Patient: sex M, age 59
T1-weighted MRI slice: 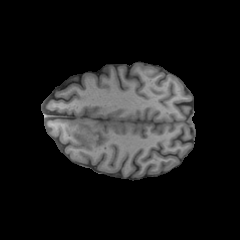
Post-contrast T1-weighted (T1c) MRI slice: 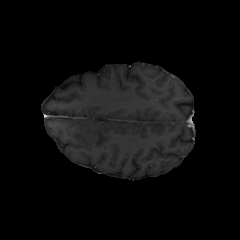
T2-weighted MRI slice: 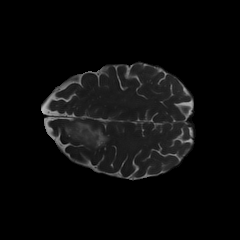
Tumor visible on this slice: yes
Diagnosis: Oligodendroglioma, IDH-mutant, 1p/19q-codeleted
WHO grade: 3